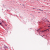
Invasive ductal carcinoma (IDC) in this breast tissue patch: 1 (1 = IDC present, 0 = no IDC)